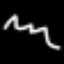
Label: squiggle